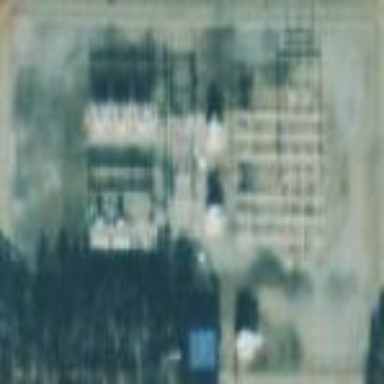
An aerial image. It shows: Distribution substation surrounded by fence.